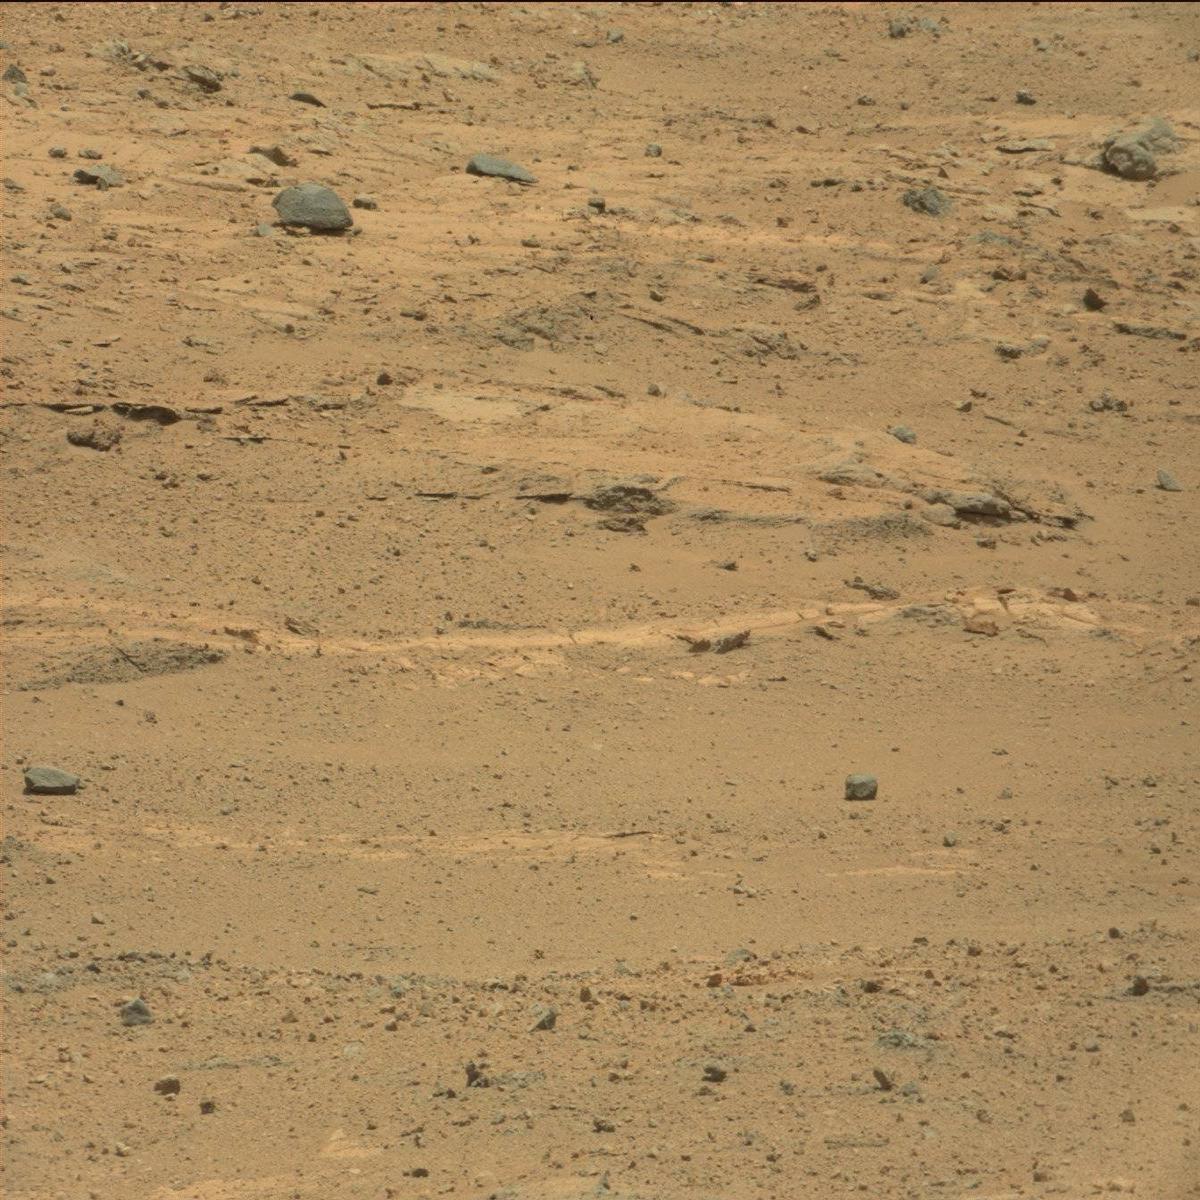
Terrain classes present: Bedrock, Rock, Sand / Soil